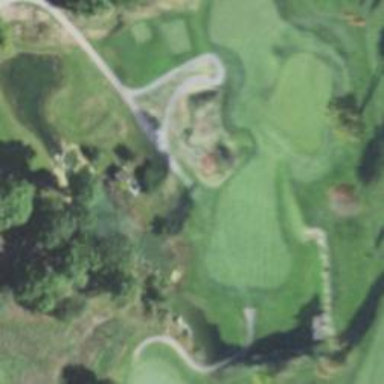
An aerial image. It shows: Grassy area designated as golf fairway.